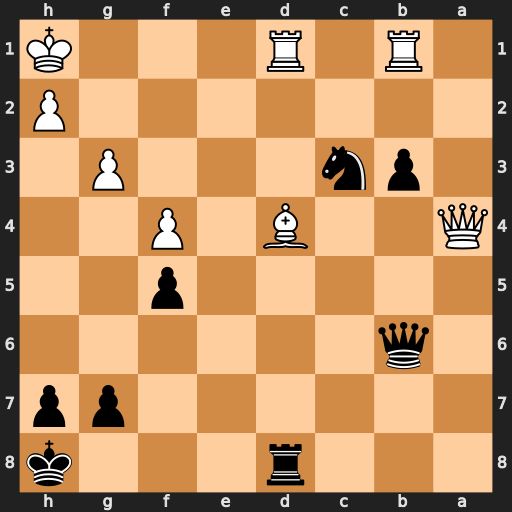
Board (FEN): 3r3k/6pp/1q6/5p2/Q2B1P2/1pn3P1/7P/1R1R3K
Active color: b
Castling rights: -
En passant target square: -
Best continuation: Qb7+ Kg1 Nxa4